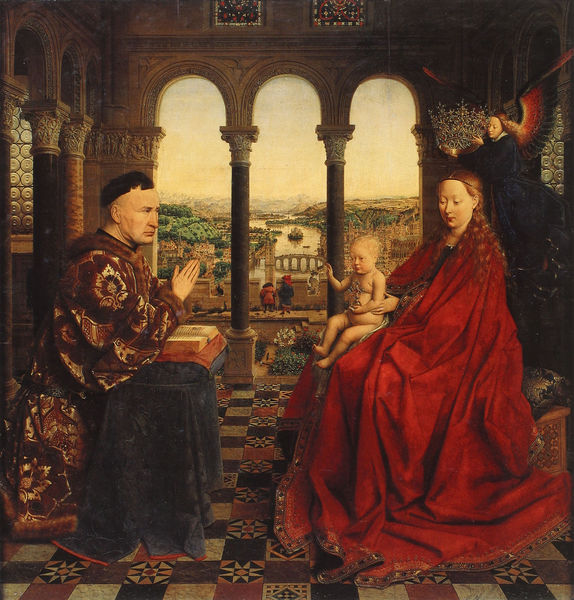
Titel: Rolin-Madonna
Künstler: Jan van Eyck
Institution: Paris, Musée du Louvre
Schlagwörter: gemälde, mann, umhang, fluss, landschaft, menschen, stadt, fenster, frau, raum, säule, säulen, ausblick, rot, bibel, kirche, mantel, gewänder, kind, mutter, krone, engel, aussicht, schlucht, baby, buch, kreuz, wälder, fliesen, mosaik, beten, kapitell, buntglas, glasfenster, jesus, krönung, pastor, priester, segnen, mönch, adliger, königin, anbeten, taufe, maria, madonna, anbetung, ikone, jesuskind, stifter, abt, loben, preisen, stifterbild, rogier van der weyden, drei personen, mutter vater